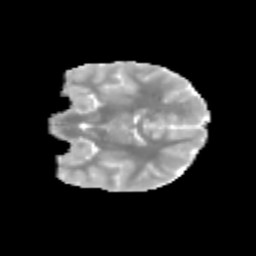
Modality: MD
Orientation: coronal
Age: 11
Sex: female
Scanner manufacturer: siemens
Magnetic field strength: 3 T
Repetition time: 3.8 s
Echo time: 0.07 s